Field crop: maize
Growth stage: 2
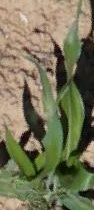
Species: maize